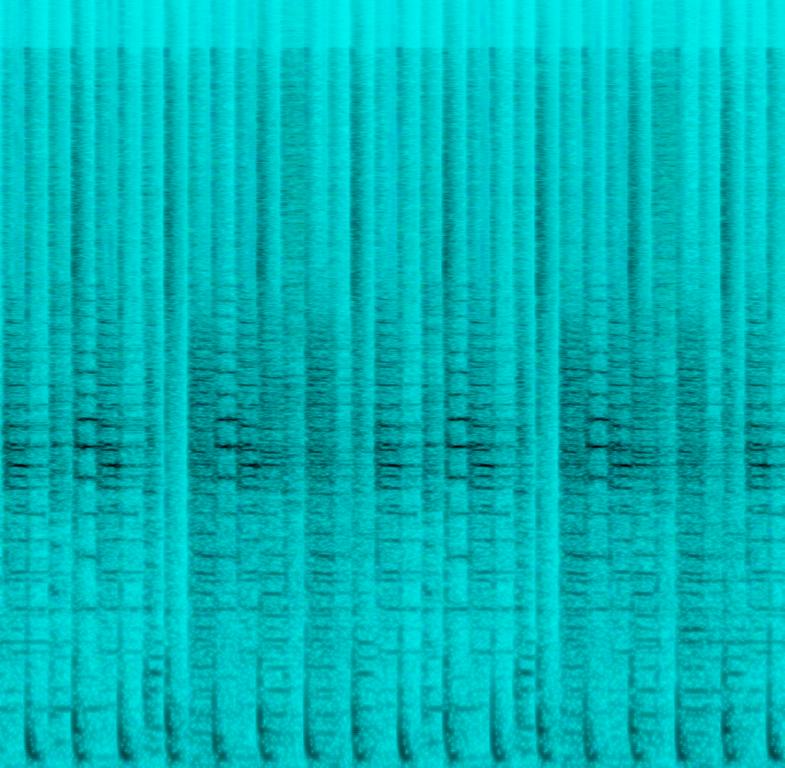
This pop rock song features a guitar riff being played. This guitar has a chorus effect added to the sound. Another guitar plays one chord in a three stroke grouping. The bass plays only one note throughout the song. This is accompanied by percussion playing a simple beat in common time. There are no voices in this song. This is an instrumental song. This song can be played in a movie with sports as the focus.